Interaction volume radius: 10 \u00c5
Interaction volume height: 40 \u00c5
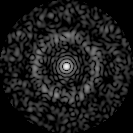
Disorder parameter: 0.8574